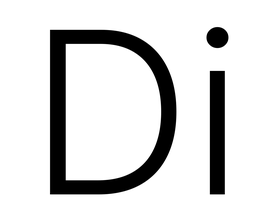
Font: Inter_Light